Interaction volume radius: 5 \u00c5
Interaction volume height: 20 \u00c5
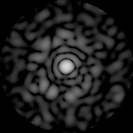
Disorder parameter: 0.8391